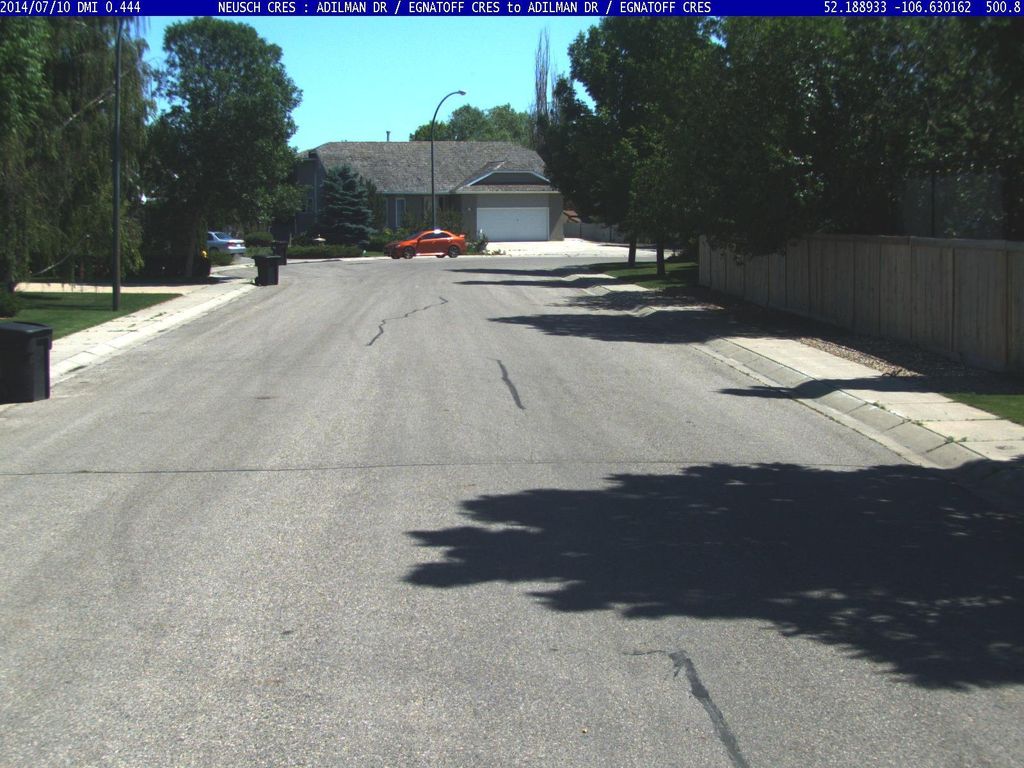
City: saskatoon